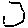
Label: hexagon